Question: I'm trying to set my Eclipse RCP Application's initial size in the suggested way but it doesnt affect the actual size of the window. It doesn't matter what I set the size to the window always appears as fixed with 1020*765 dimensions.
See attached picture (I blanked out some sensitive info). I set the point to 600*400 yet the window appears with the same dimensions. So far no values entered affected the actual size.
I clear the workspace each time and even use -clearPersistedState
Any help would be appreciated

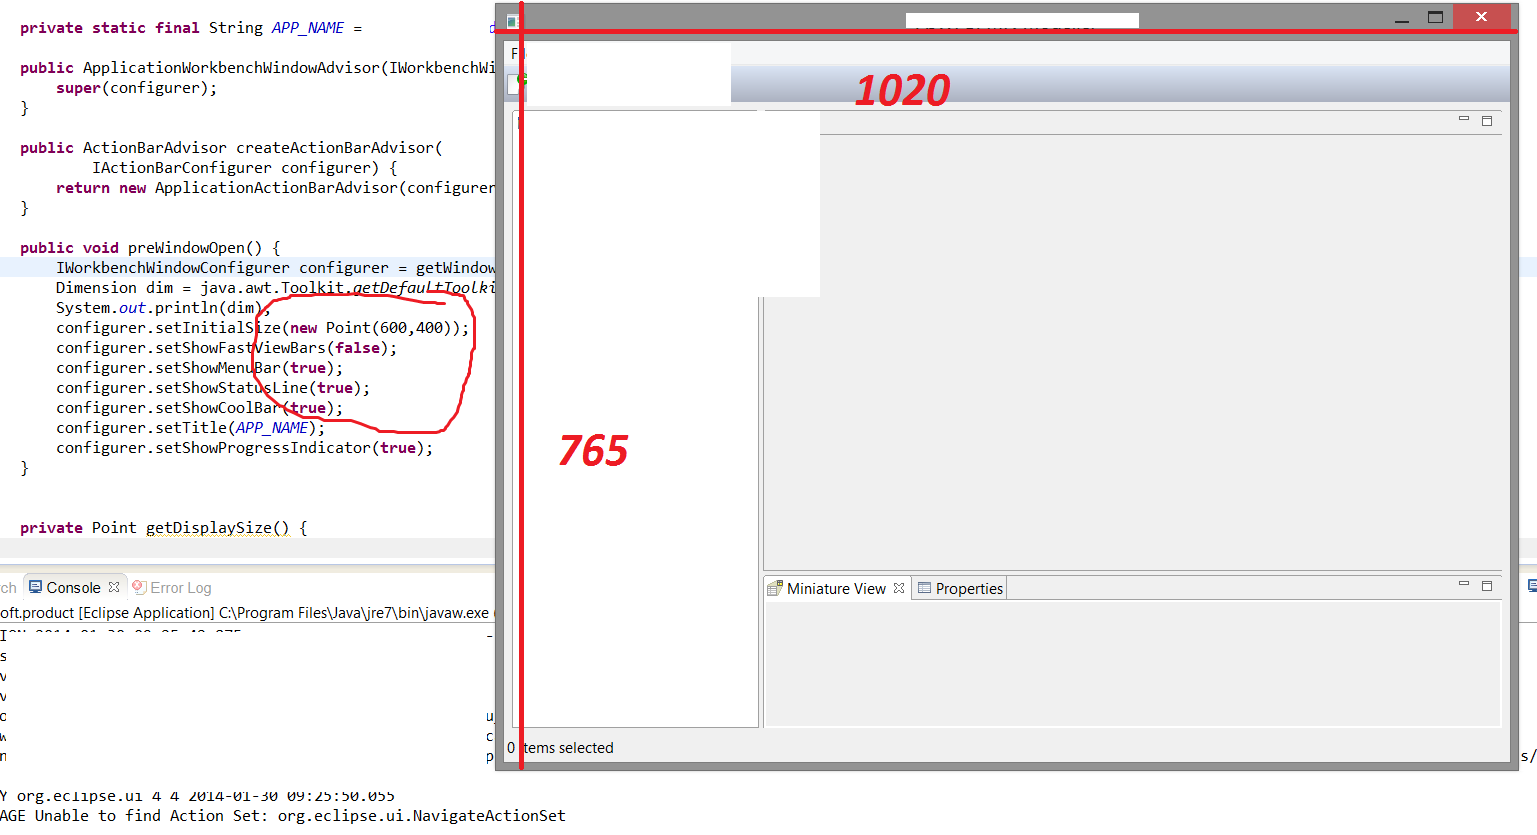
Answer: If you are running Eclipse 4.3 or 4.2 this is Eclipse bug <URL> the fix is scheduled for 4.3.2